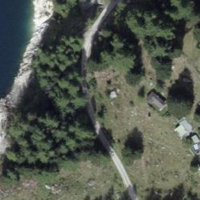
EUNIS habitat code: 43
Species observed at this site:
Argynnis paphia
Panorpa communis
Lasiocampa quercus
Vanessa atalanta
Erebia alberganus